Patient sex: M
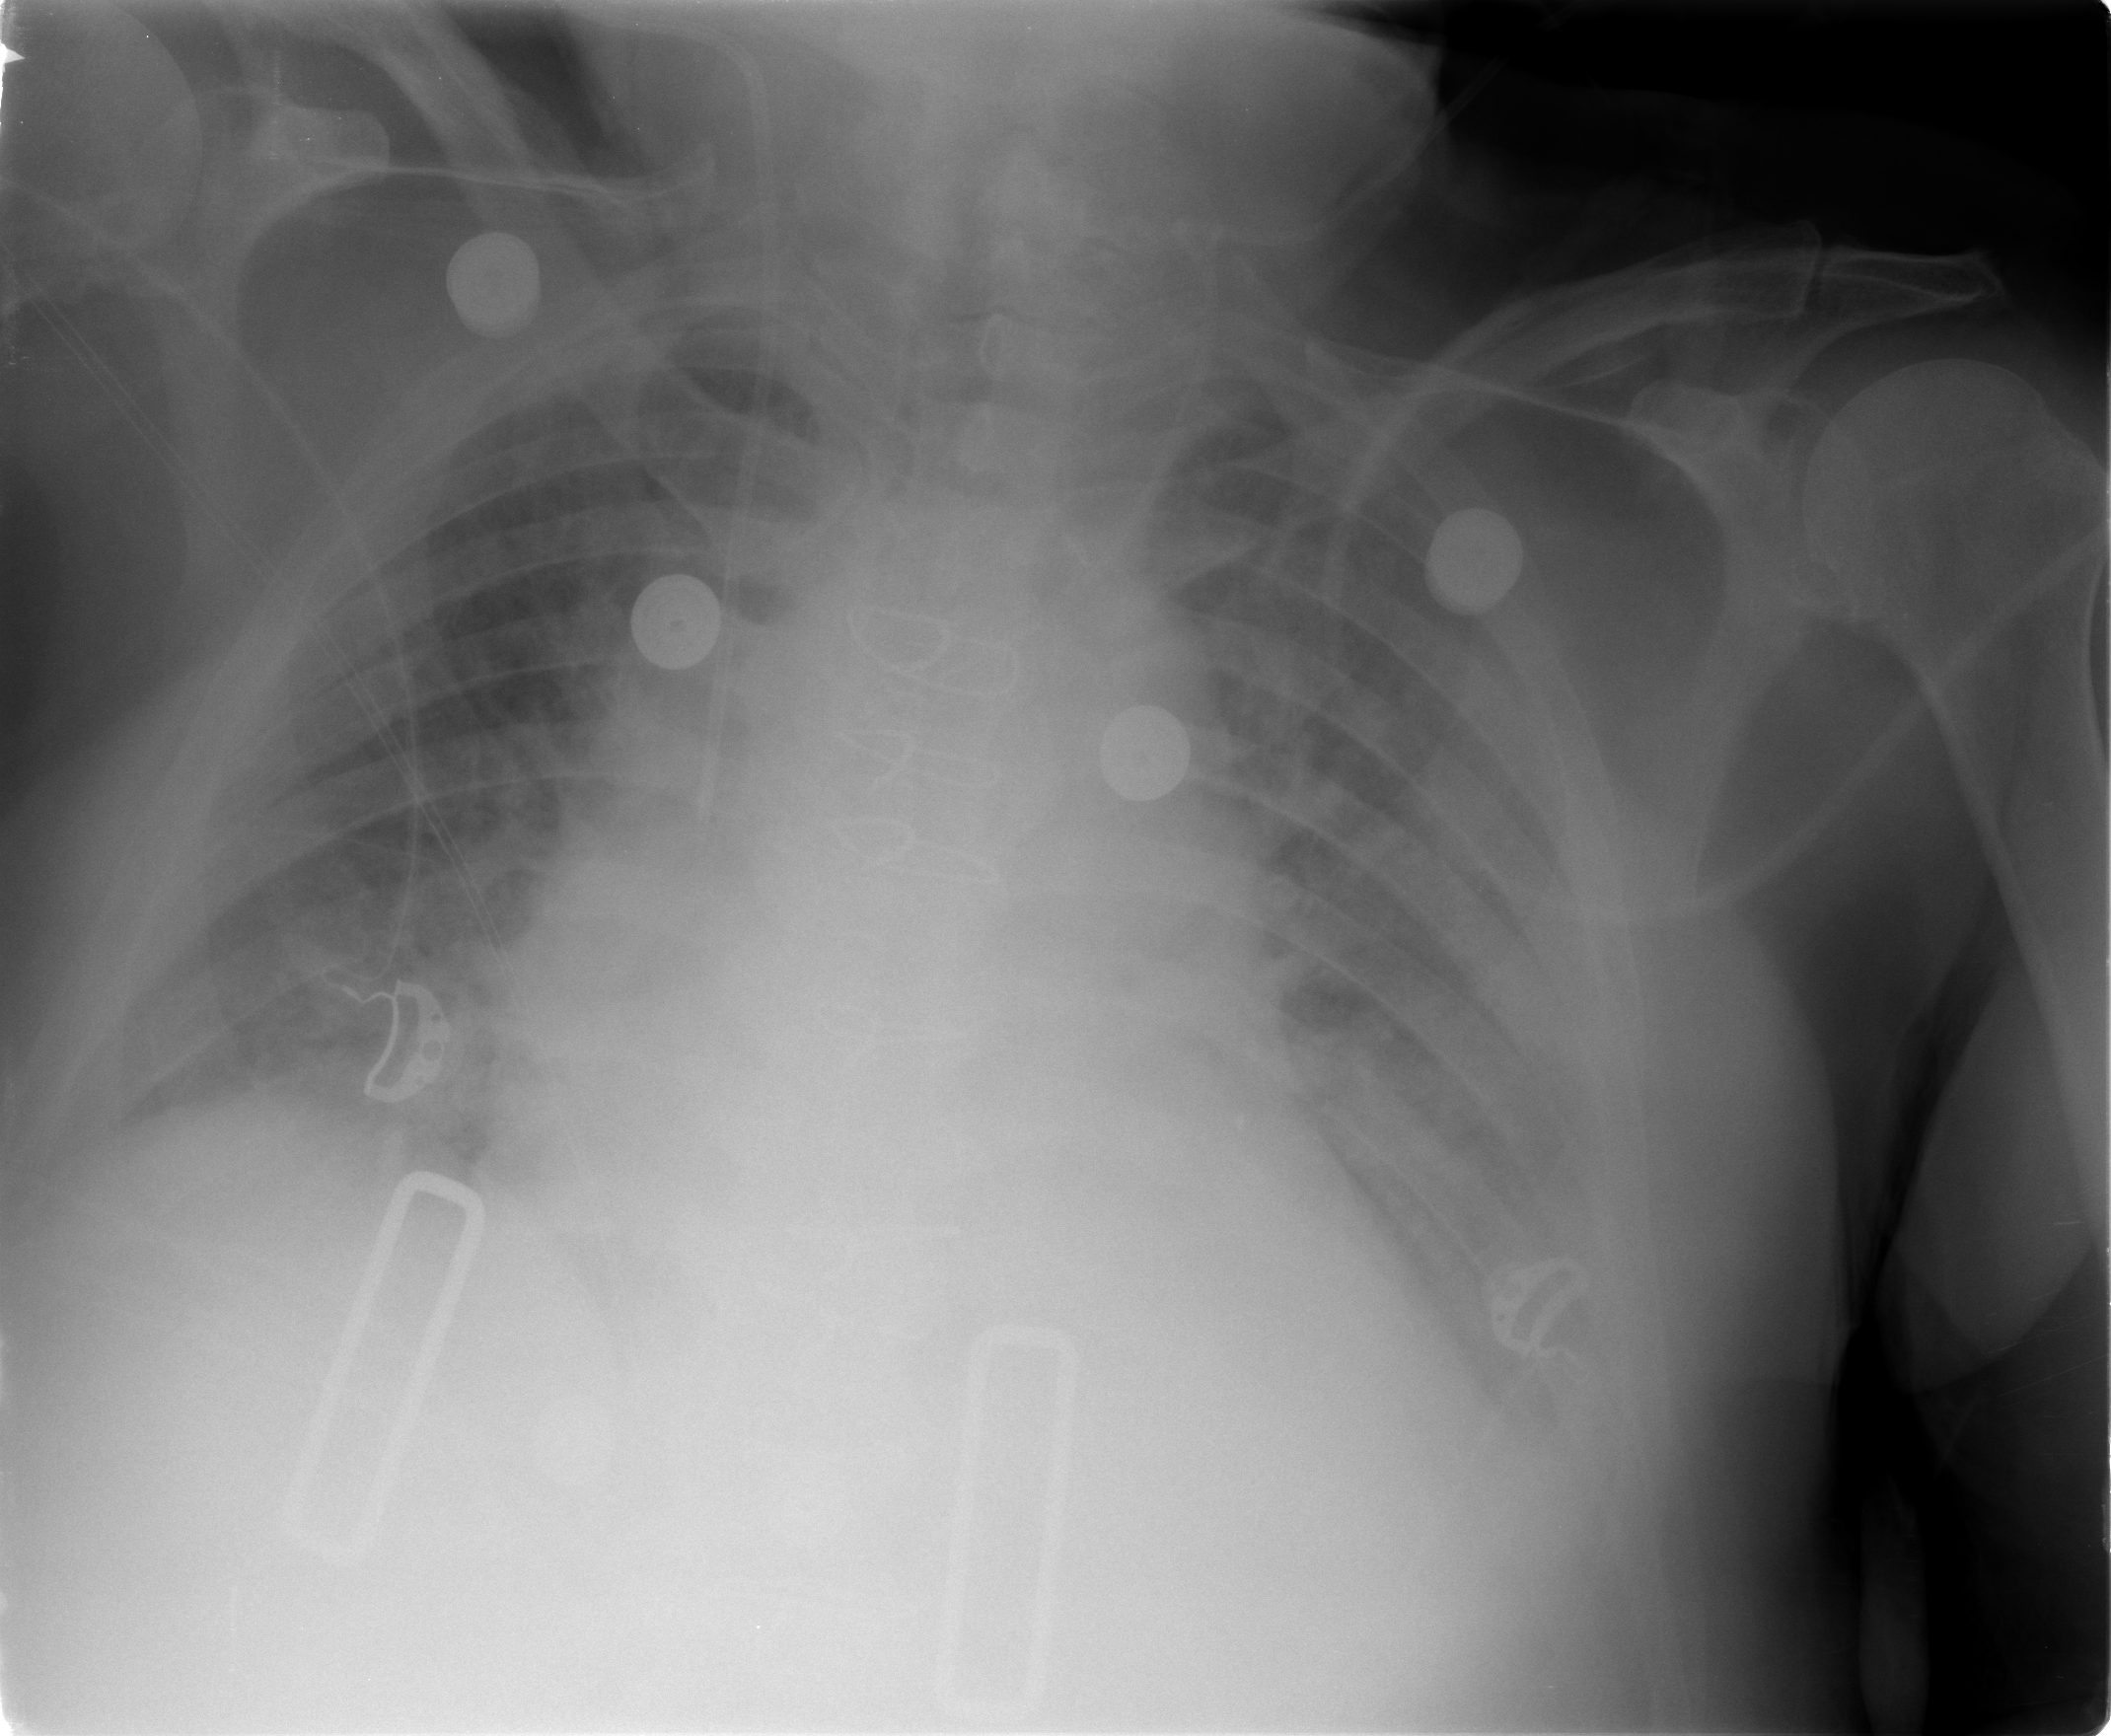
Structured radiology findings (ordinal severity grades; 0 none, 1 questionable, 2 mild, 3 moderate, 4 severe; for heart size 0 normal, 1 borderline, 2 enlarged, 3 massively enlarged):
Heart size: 3
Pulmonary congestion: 2
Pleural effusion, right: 0
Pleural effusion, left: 2
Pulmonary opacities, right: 0
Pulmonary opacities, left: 0
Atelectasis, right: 2
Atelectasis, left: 2